Question: I'm looking for a step-by-step explanation on how to go from the normal folder structure on the left where the 'application' folder contains 'models,views,controllers', to the module-based folder structure on the right where 'application' contains a 'modules' folder which contains the individual modules with their own 'models,views,controllers'.
I say "conversion" because I don't think zend lets us create projects using the module architecture from the start, but if it did, that would be swell and would remove the need to make these folder structure changes manually.

- When I create a module 'zf create module product', the modules folder is generated and a folder 'product' is generated inside it and the 'views,controllers,models' for that module are also generated. - But I also need to move the main 'views,controllers,models' to a 'modules/default' folder of their own. If I create that folder manually and move the main 'views,models,controllers' there, I get a bug when trying to add new controllers to that 'default' module. The bug is that it the main (now missing) 'views,controllers,models' in 'application' and inserts that new controller in 'application/controllers/newcont' because it doesn't recognize that the default controllers folder has been moved manually to 'application/modules/default/controllers/'. - So my solution to that has been to 'zf create module default' then copy the main 'views,models,controllers' there. It ends up looking the same but somehow the 'zf create module' method makes a difference. When I do it this way, new controllers get added correctly into 'application/modules/default/controllers' and not 'application/controllers'
Half the problem solved. But when I try to view the application, I don't see anything from 'index/index' view. I don't get any errors either, but I see nothing. I suspect that it's because the application doesn't know that the 'index/index' view has moved.
- 'application/views/scripts/index/index.phtml'- 'application/modules/default/views/scripts/index/index.phtml'
I'm guessing I need to make changes to application.ini or to bootstrap.php or some other location. So what exactly are the steps to get this thing done smoothly and get it working? I'm using the latest ZF 1.10.8. Please start from create a new zend project so there's no confusion on the exact steps.
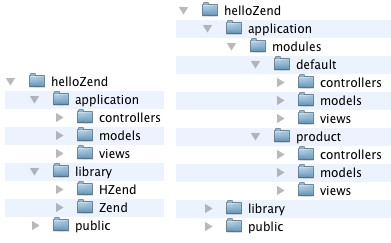
Answer: Here's what I did to try and follow your example (from scratch):
'''
$ zf create project .
$ zf create module product
$ zf create module default
'''
I then moved 'controllers', 'models' and 'views' from './application' to './application/modules'.
Next I opened up application.ini, and this line (which tells ZF where to find controllers in a non-modular app):
'''
resources.frontController.controllerDirectory = APPLICATION_PATH "/controllers"
'''
with:
'''
resources.frontController.moduleDirectory = APPLICATION_PATH "/modules"
'''
which tells ZF where to find modules.
I then manually created an index controller for the product module so I could test that this worked, which it did. I then hit <URL> to see if the default module index action still worked, it didn't, instead I got the error:
> Fatal error: Uncaught exception 'Zend_Controller_Dispatcher_Exception' with message 'Invalid controller class ("Default_ErrorController")' in ...
it sounds like this is where you got to.
There are two ways to fix this error, and the documentation is quite misleading (possibly even wrong). It <URL>:
> Note that in the default module, controllers do not need a namespace prefix. Thus, in the example above, the controllers in the default module do not need a prefix of 'Default_' -- they are simply dispatched according to their base controller name: 'IndexController' and 'FooController'. A namespace prefix is used in all other modules, however.
but clearly the error above indicates that ZF is looking for an ErrorController class called Default_ErrorController. To fix this you can do one of two things:
- 'IndexController''Default_IndexController''ErrorController''Default_ErrorController'- Or remove this line:resources.frontController.params.prefixDefaultModule = "1"
from application.ini. This line tells ZF to use the 'Default_' namespace on the default module classes, so without it it will just look for 'IndexController'. I went for the latter option, and <URL> then worked as expected.
In your case you said you got a blank page at /index/index, which means either:
- - -
to check the last option, open application.ini and change 'phpSettings.display_errors' from 0 to 1 in the production section. If you then get the same error I had above, hopefully you'll be able to get everything working.
I hope this is helpful. All I can say is don't get too reliant on Zend_Tool for management of your app - it can't do everything, and often it's easier to manually move things around than to try and do everything via. the zf command; particularly when restructuring.